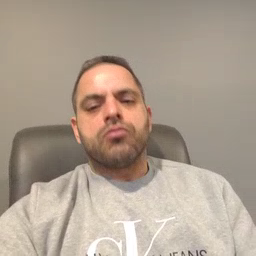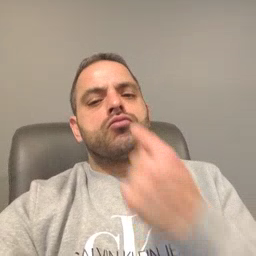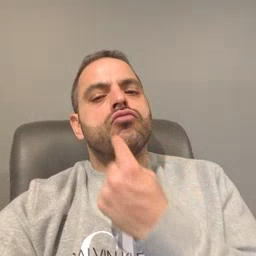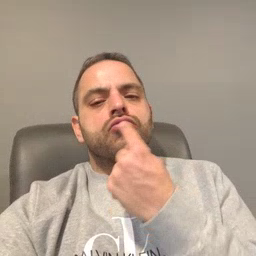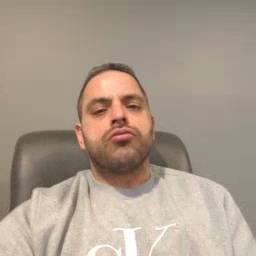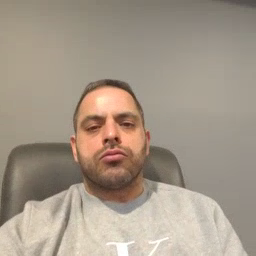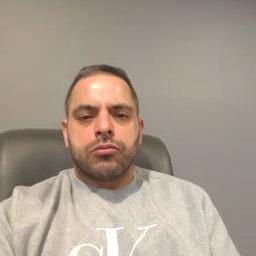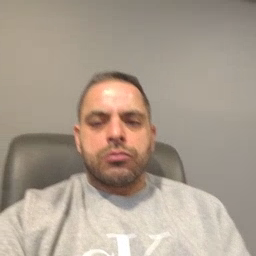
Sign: lips